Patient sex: M
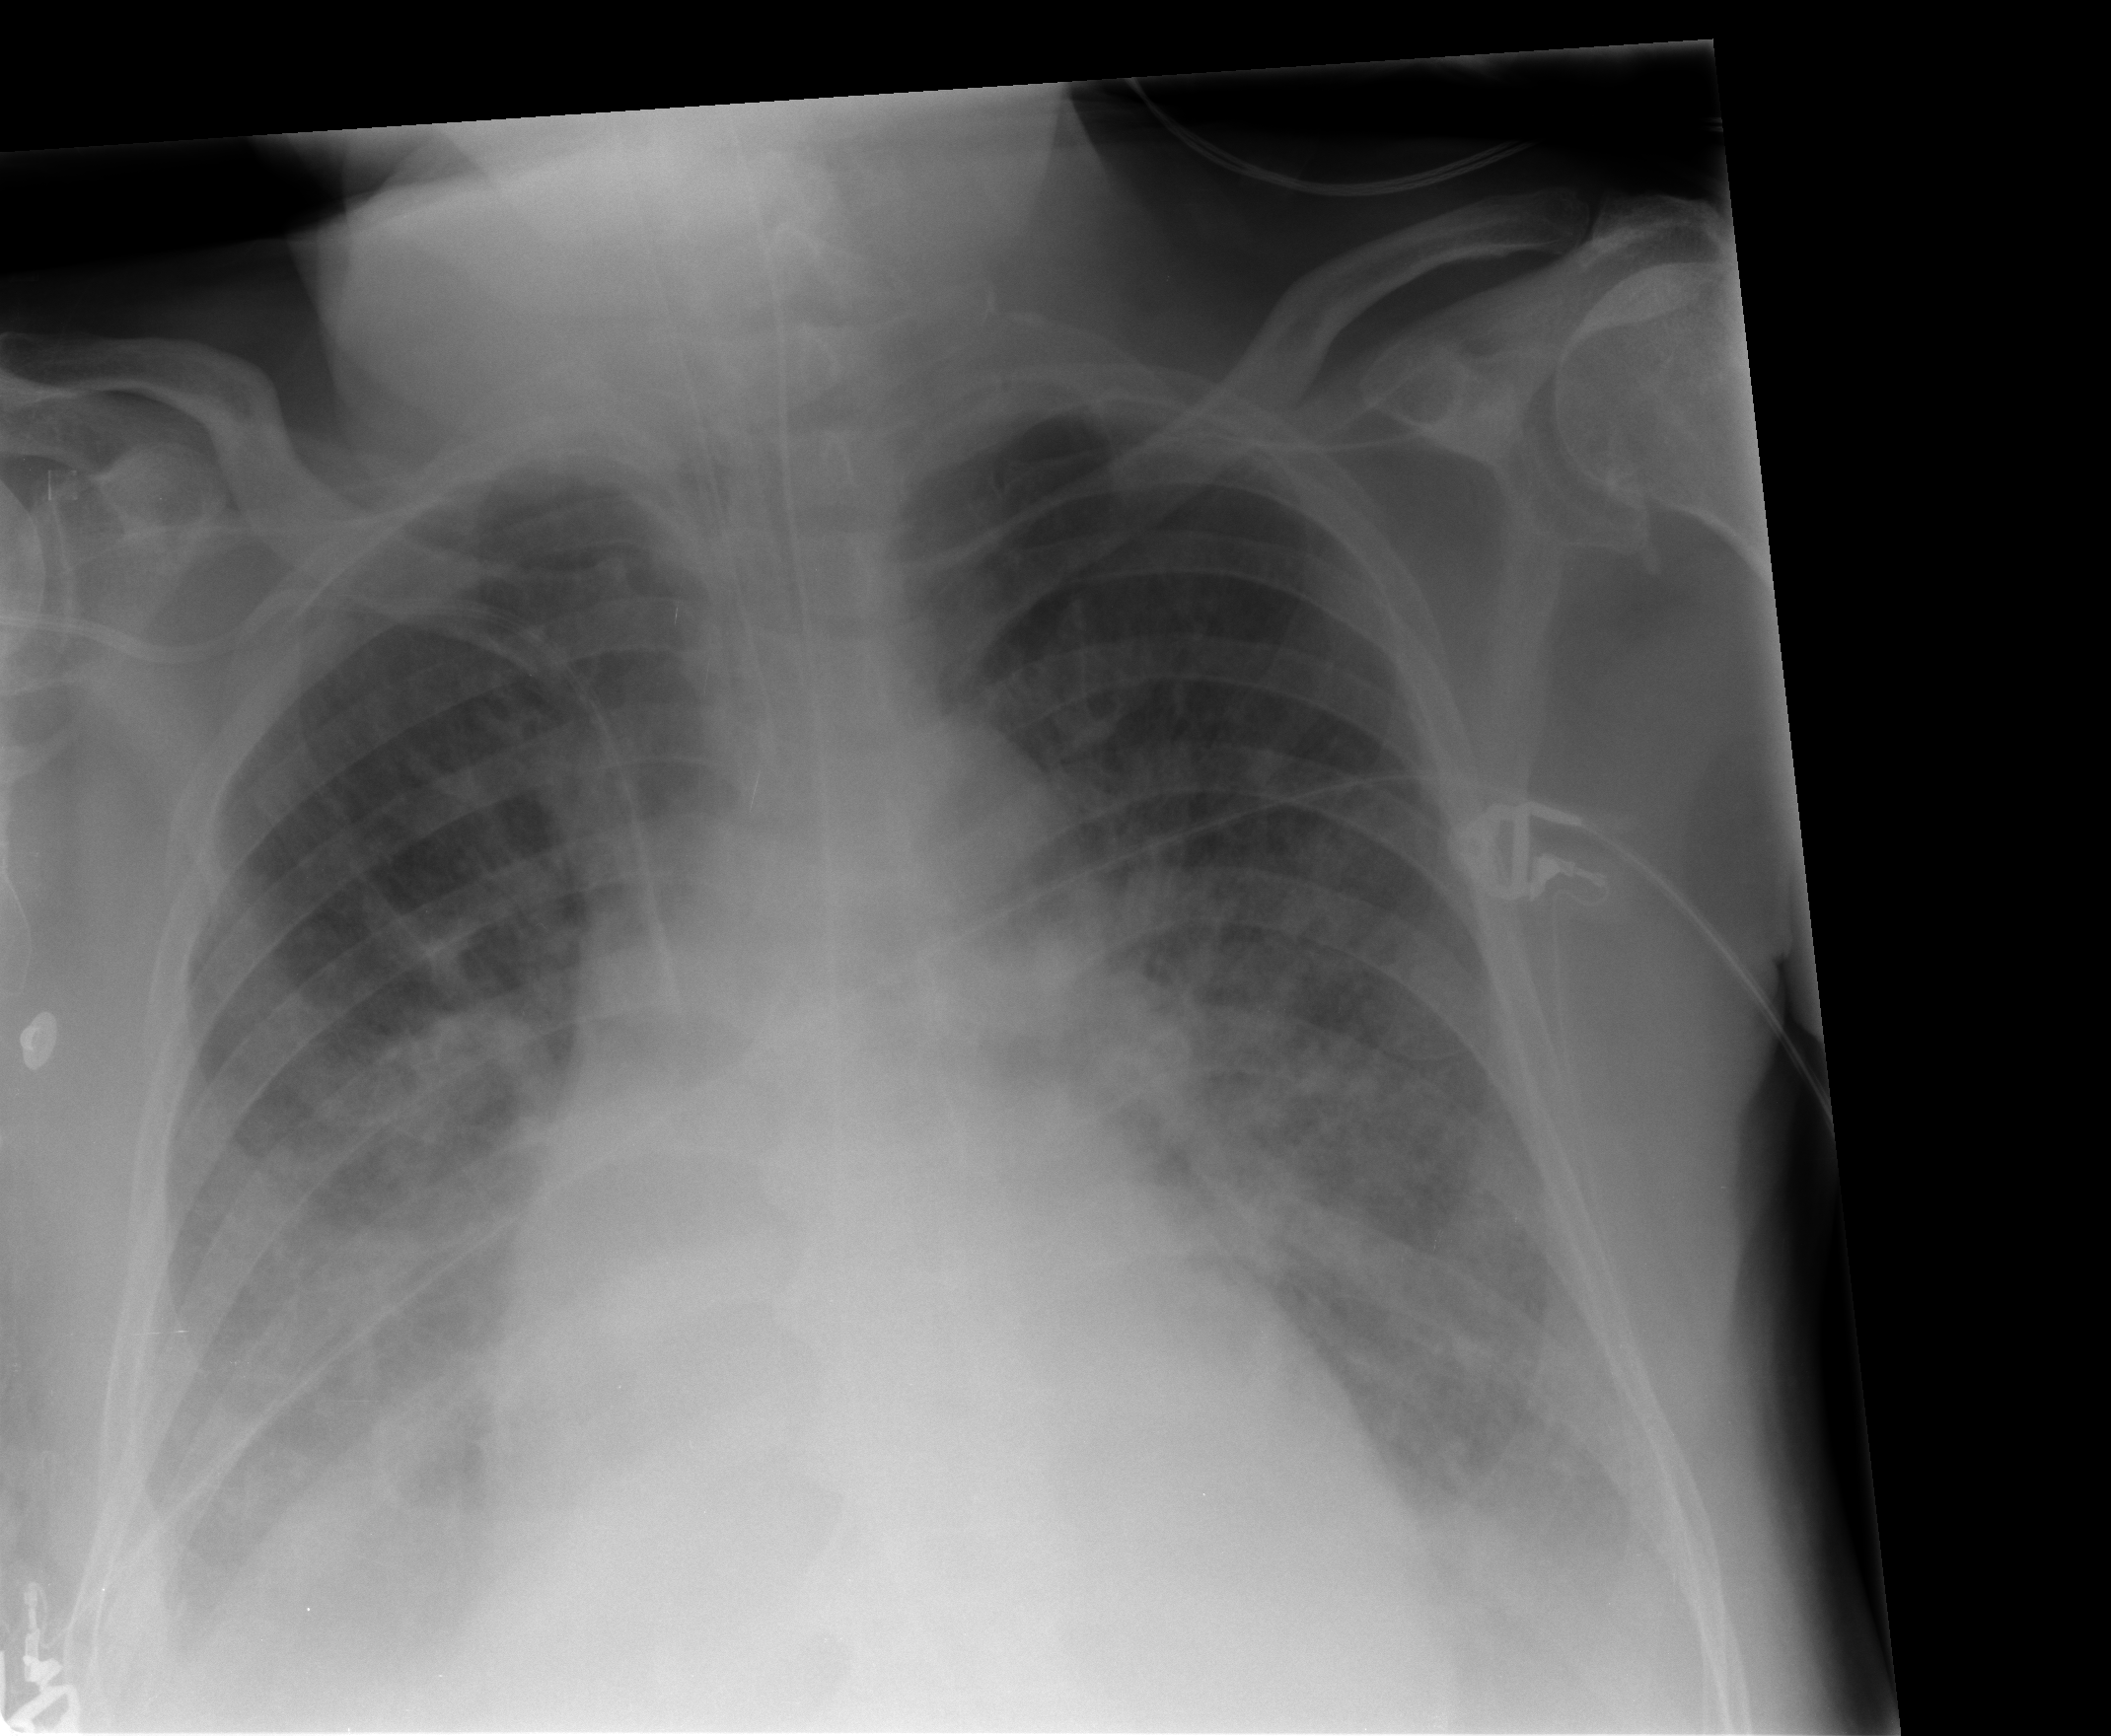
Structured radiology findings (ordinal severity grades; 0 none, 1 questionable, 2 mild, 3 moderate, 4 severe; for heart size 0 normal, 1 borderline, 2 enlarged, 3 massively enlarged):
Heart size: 1
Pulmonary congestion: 2
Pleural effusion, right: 2
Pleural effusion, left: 2
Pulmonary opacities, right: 2
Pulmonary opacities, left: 2
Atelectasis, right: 2
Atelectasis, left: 2